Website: crate-barrel
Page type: customer-info-address
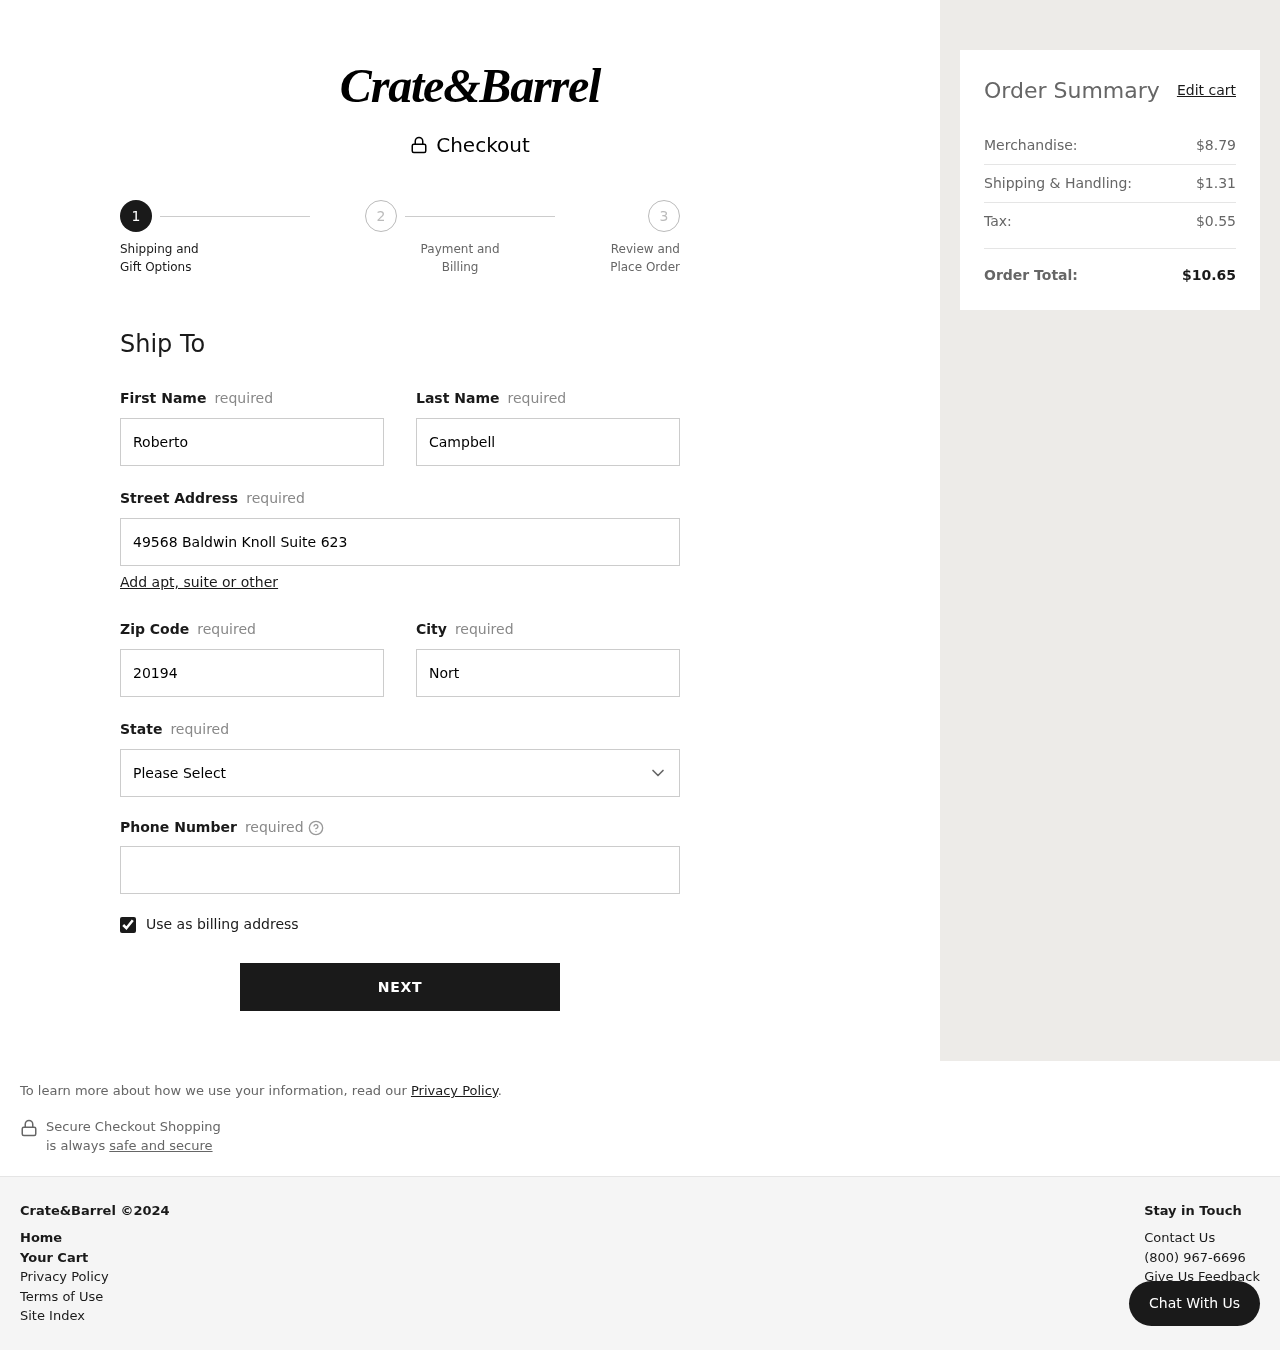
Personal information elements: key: PII_CITY
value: North Michael
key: PII_FIRSTNAME
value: Roberto
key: PII_LASTNAME
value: Campbell
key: PII_PHONE
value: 3069639542
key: PII_POSTCODE
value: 20194
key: PII_STATE
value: Nevada
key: PII_STREET
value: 49568 Baldwin Knoll Suite 623
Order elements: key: ORDER_SUBTOTAL
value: $8.79
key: ORDER_SHIPPING_COST
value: $1.31
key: ORDER_TAX
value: $0.55
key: ORDER_TOTAL
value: $10.65